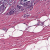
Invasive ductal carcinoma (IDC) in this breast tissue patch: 1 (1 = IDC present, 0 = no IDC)